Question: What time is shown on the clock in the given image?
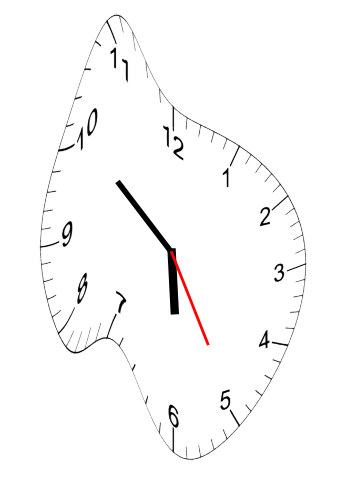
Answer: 05:51:25